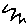
Label: zigzag